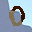
Label: 0